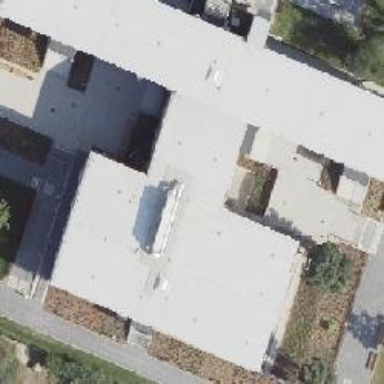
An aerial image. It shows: Office building.